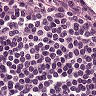
Metastatic tissue present: no